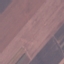
Land use / land cover class: AnnualCrop